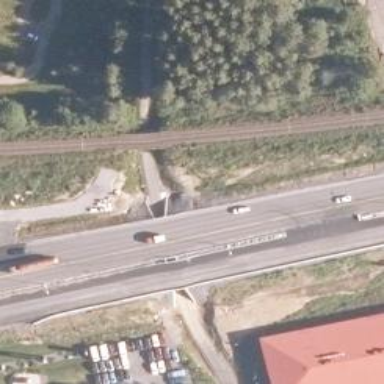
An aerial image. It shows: Bridge with continuous railway tracks that are electrified through contact line.